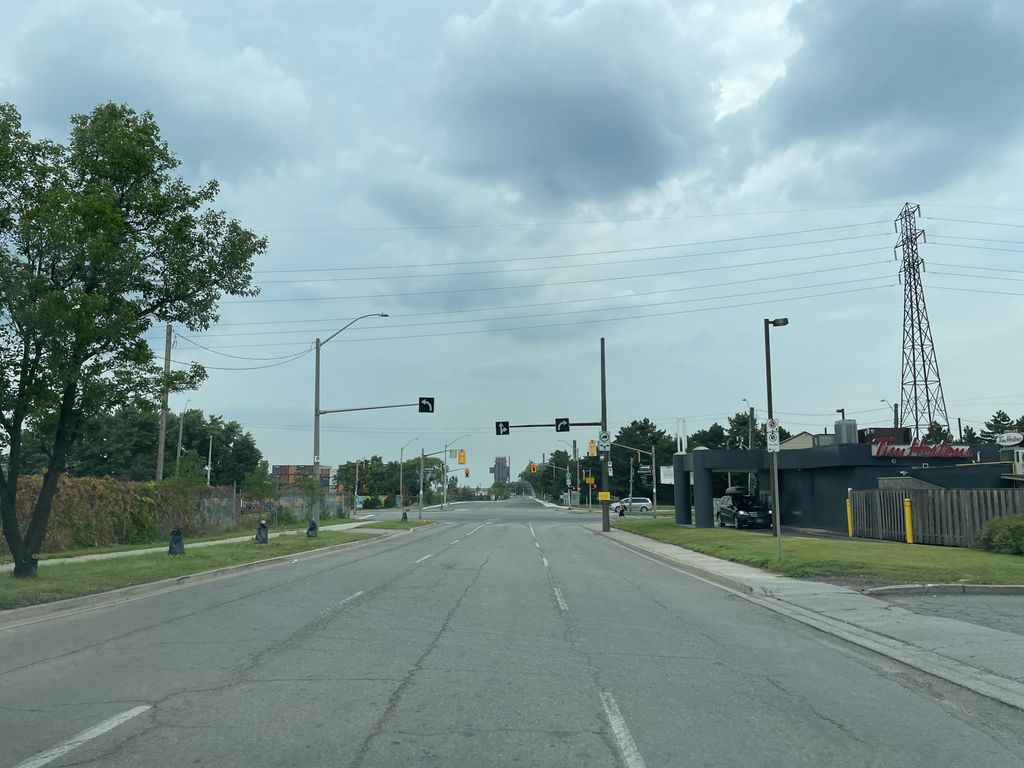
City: hamilton